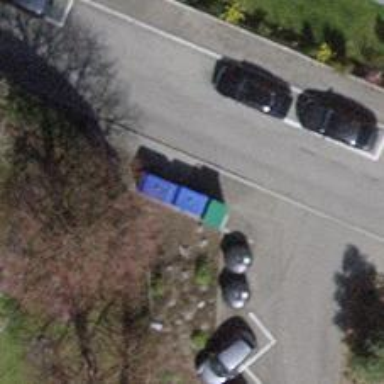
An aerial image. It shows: Recycling container for green waste at recycling facility.